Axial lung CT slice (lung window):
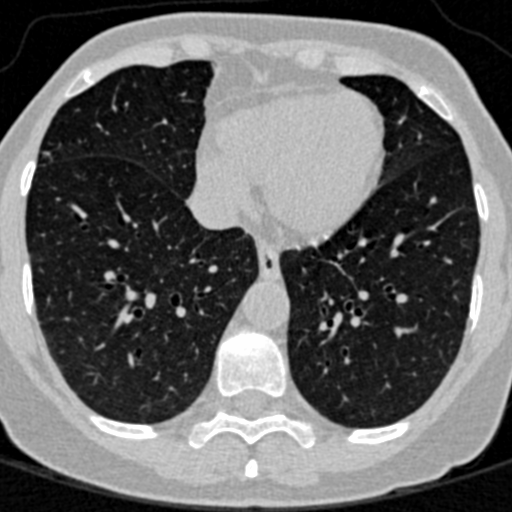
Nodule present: no